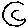
Label: moon